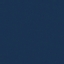
Land use / land cover: SeaLake